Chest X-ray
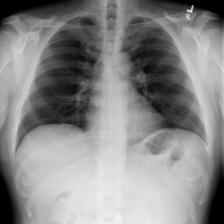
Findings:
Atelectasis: negative
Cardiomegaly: negative
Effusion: negative
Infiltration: negative
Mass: negative
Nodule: negative
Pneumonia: negative
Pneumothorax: negative
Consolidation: negative
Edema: negative
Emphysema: negative
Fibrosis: negative
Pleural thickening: negative
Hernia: negative